Question: I have 3 vectors of variable lengths but bounded between 1 and 5 (both inclusive). I need to print them out (in a "nice" way) while the code runs.
Nice := I want to let all the vectors be printed in such a way that the starting value of each vector in each iteration is aligned.
- Current Bad Versionfor it=1:length(a)fprintf(' %4.4f ',a(it))end
and similar for other two.
This makes them misaligned. If the first vector is only length 1, everything gets messed up.
-
I filled up the empty locations with 0 and printed
'''
for it=1:5
fprintf(' %4.4f ',a(it))
end
'''
but this is sloppy since it gives the reader the wrong impression. The reader will believe that the vector is full length with values 0.
However, this prints it out correctly. All the vectors are appropriately aligned.
In my code a,b,c are numbers but suppose a,b,c were list of strings. a is the animals I saw today, b is what i ate for lunch and c is where i went today. They vary from day to day.

EDIT : On the last line, Elephant should be RED (in the correct version).
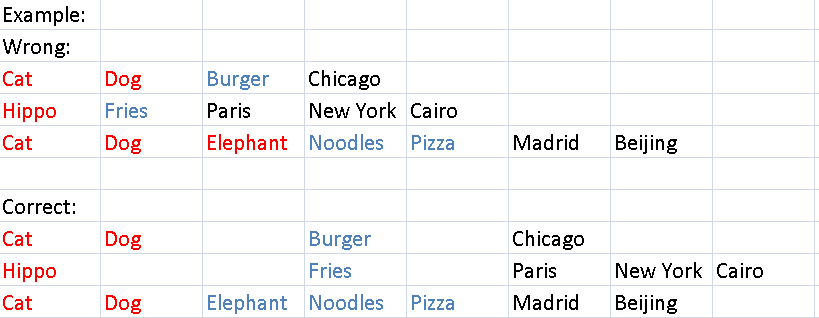
Answer: Modifying your "sloppy version", you can just print spaces rather than zeros:
'''
for it=1:5
if a(it) == 0
% print 11 spaces
fprintf(' ')
else
fprintf(' %4.4f ',a(it))
end
end
'''